Platform: macOS
Application: Chrome
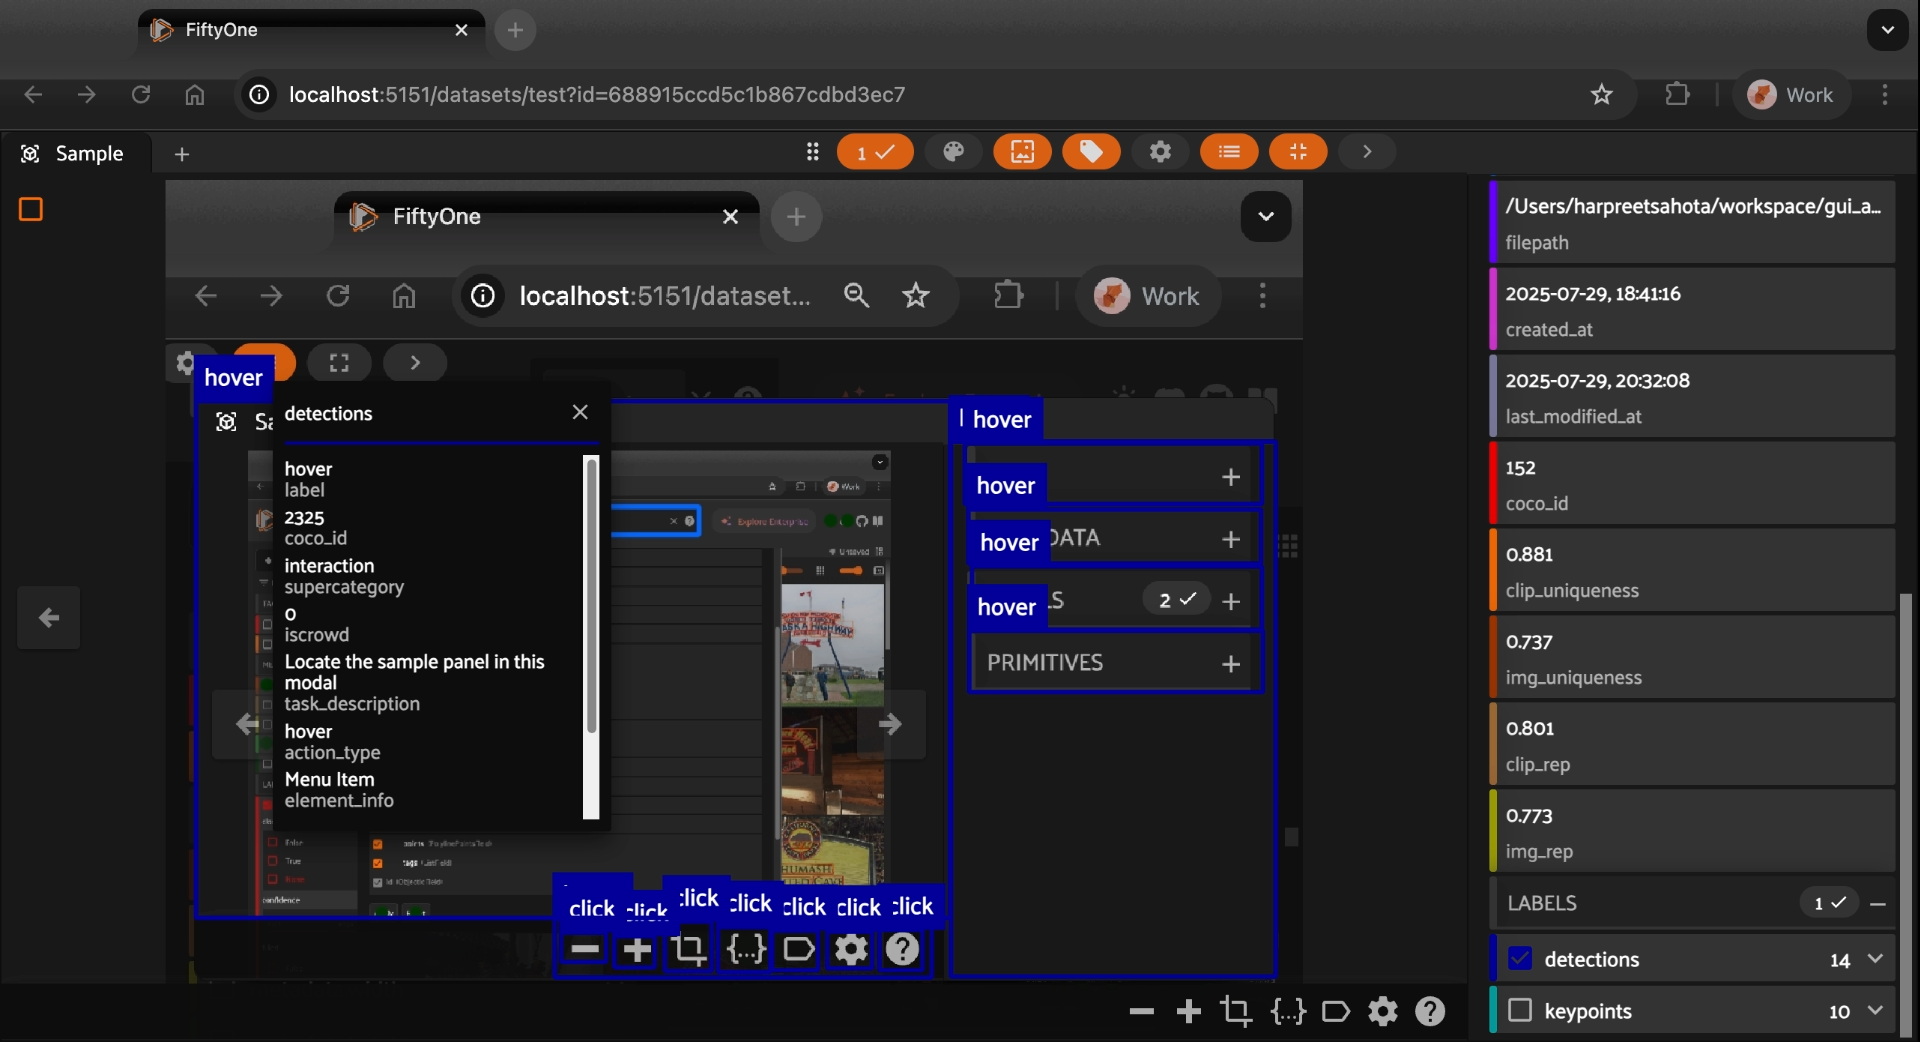
task_description: Close the tooltip
action_type: click
element_info: Icon

task_description: Open tooltip for the hover detection around the primitives detection
action_type: hover
element_info: Menu Item

task_description: Open tooltip for the click detection around the question mark
action_type: hover
element_info: Menu Item

task_description: Open the tooltip for the click detection around the gear icon
action_type: hover
element_info: Menu Item

task_description: Select this sample
action_type: click
element_info: Checkbox

action_type: click

task_description: Hide the sidebar from the sample modal
action_type: click
element_info: Icon

task_description: Exit full screen mode
action_type: click
element_info: Icon

task_description: Manage the selected sample
action_type: click
element_info: Icon

task_description: Move the actions bar to the right
action_type: drag
element_info: Menu Item

task_description: Where can I find the value of clip_uniqueness for this sample?
action_type: hover
element_info: Text

task_description: Where can I find the value of img_uniqueness for this sample?
action_type: hover
element_info: Text

task_description: Where can I find the value of clip_rep for this sample?
action_type: hover
element_info: Text

task_description: Where can I find the value of img_rep for this sample?
action_type: hover
element_info: Text

task_description: Clear all labels from the sample modal
action_type: click
element_info: Icon

task_description: Where can I find the number of detections on this sample?
action_type: hover
element_info: Text

task_description: Where can I find the number of keypoints on this sample?
action_type: hover
element_info: Text

task_description: Show/hide detections from being displayed on this sample
action_type: click
element_info: Checkbox

task_description: Show/hide keypoints from being displayed on this sample
action_type: click
element_info: Checkbox

task_description: Collapse and minimize the labels group in the sidebar of the sample modal
action_type: click
element_info: Icon
task_description: Locate the sample panel in this modal
action_type: hover
element_info: Menu Item

task_description: Locate the actions row in this sample modal
action_type: hover
element_info: Menu Item

task_description: Locate the primitives group in the sidebar of the sample modal
action_type: hover
element_info: Menu Item

task_description: Locate the labels group in the sidebar of the sample modal
action_type: hover
element_info: Menu Item

task_description: Zoom out the sample in the modal
action_type: click
element_info: Icon

task_description: Zoom in on the sample in the modal
action_type: click
element_info: Icon

task_description: Reset zoom to default in the sample modal
action_type: click
element_info: Icon

task_description: Toggle JSON view
action_type: click
element_info: Icon

task_description: Toggle visibility of all overlays in the sample modal
action_type: click
element_info: Icon

task_description: Open preferences menu for this sample
action_type: click
element_info: Icon

task_description: Open keyboard shortcuts menu
action_type: click
element_info: Icon

task_description: Locate the controls menu in the modal
action_type: hover
element_info: Menu Item